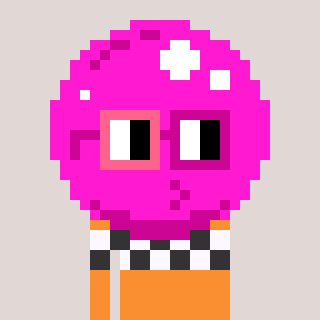
a pixel art character with square pink and red glasses, a bubblegum-shaped head and a orange-colored body on a warm background